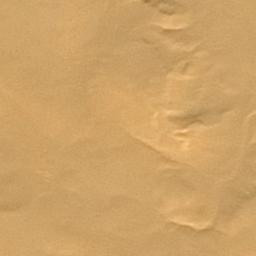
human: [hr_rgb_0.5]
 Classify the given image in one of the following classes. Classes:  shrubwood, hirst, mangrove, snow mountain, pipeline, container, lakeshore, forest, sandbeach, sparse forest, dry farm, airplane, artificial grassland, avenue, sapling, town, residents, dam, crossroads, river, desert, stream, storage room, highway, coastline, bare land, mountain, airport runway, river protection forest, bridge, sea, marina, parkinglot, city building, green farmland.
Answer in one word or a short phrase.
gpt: desert